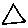
Label: triangle